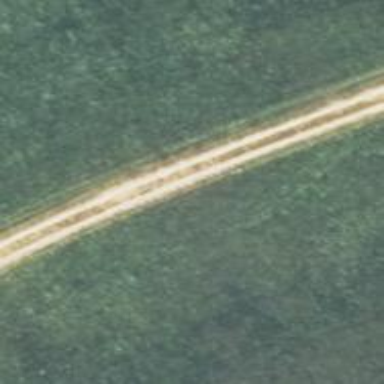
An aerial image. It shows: Track with very rough surface.